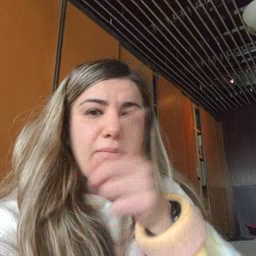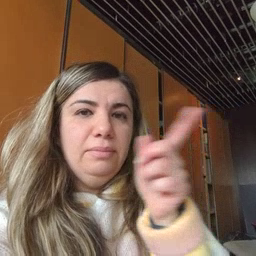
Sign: hesheit